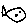
Label: fish